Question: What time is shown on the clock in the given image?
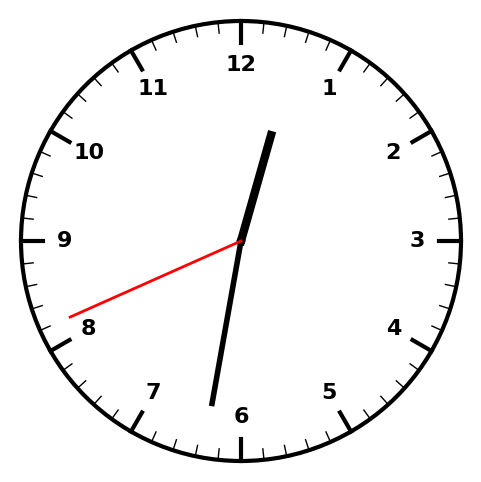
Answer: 12:31:41